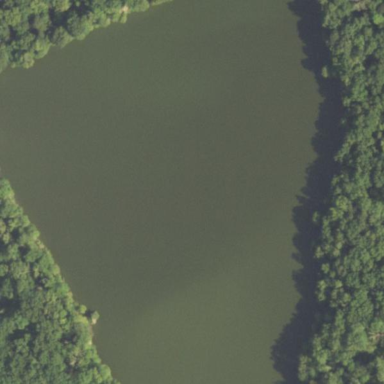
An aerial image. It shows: Reservoir of water.